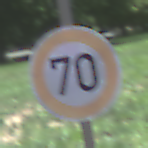
Verkehrszeichen: Geschwindigkeit70
Umgebung: Outdoor, Nature
Tageszeit: Midday
Wetter: Clear
Licht: Natural
Jahreszeit: Summer
Kontrast: HighContrast